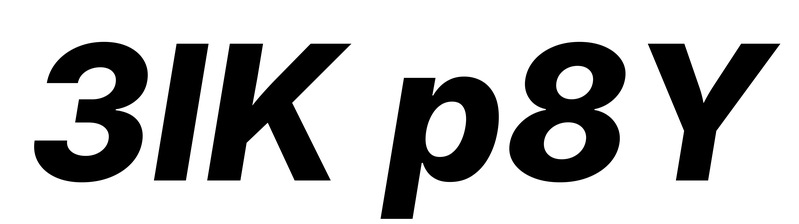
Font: Inter-Italic_ExtraBold_Italic